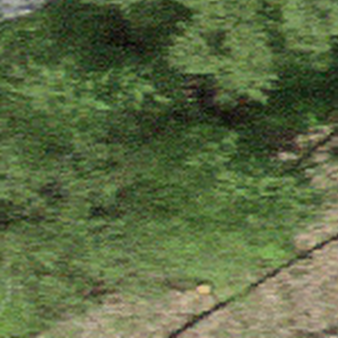
Label: other